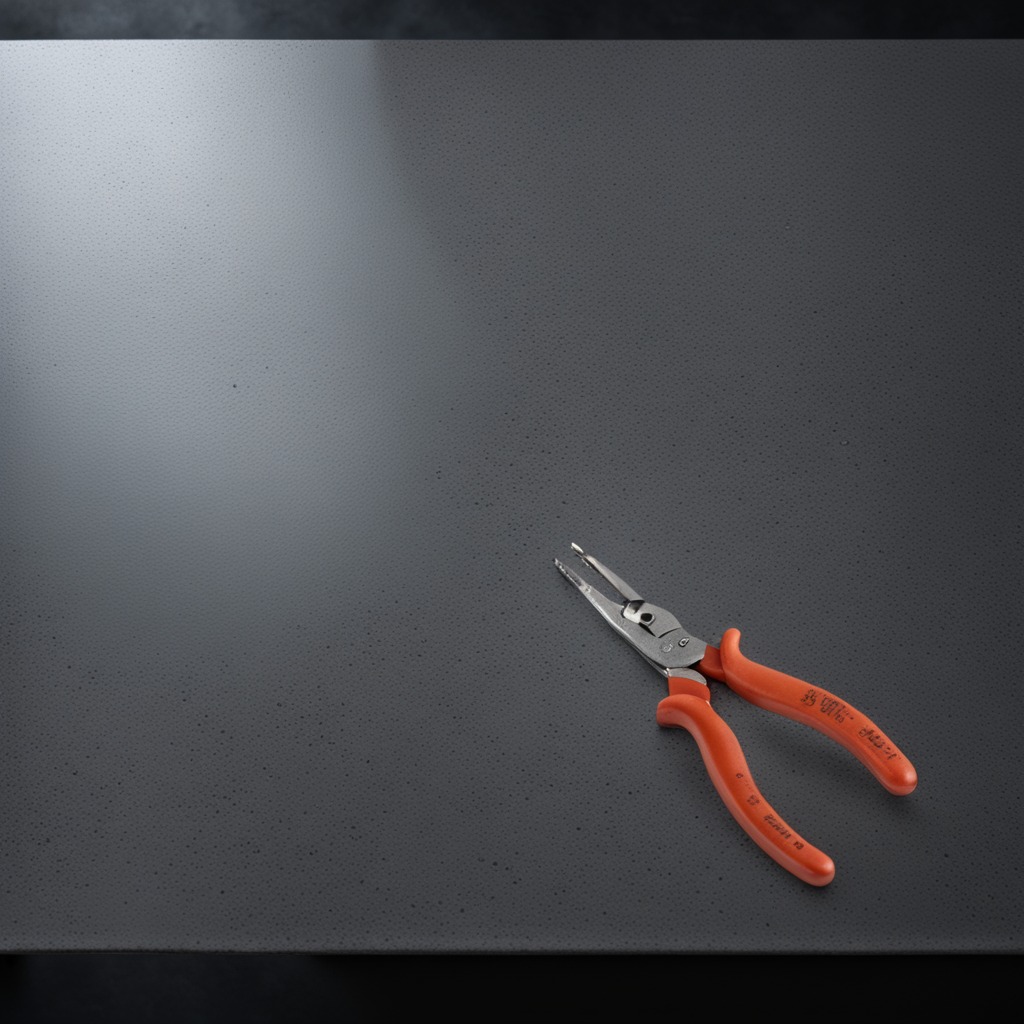
A plier lies on the clean granite table inside a workshop at night.